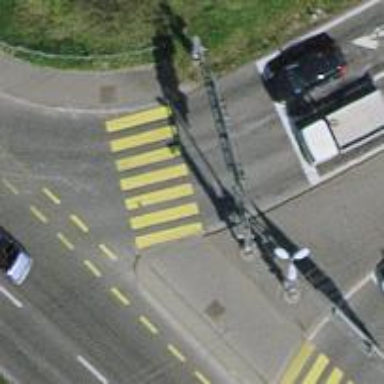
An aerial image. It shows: Crossing with traffic signals.